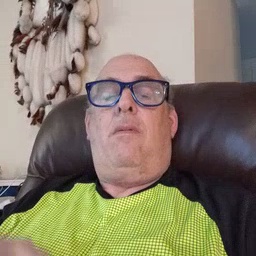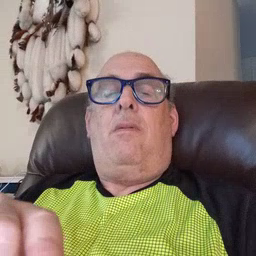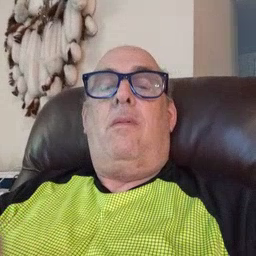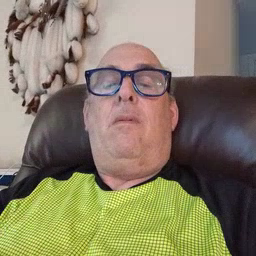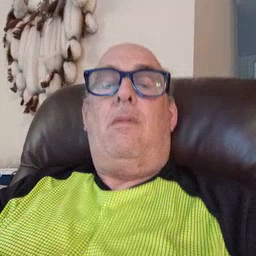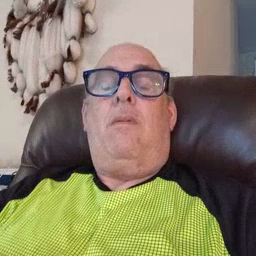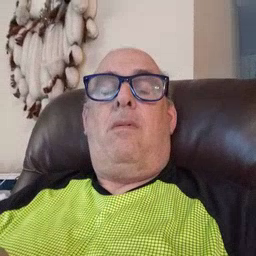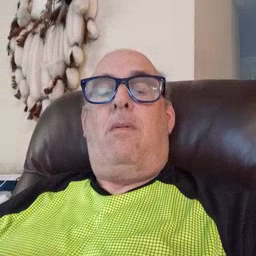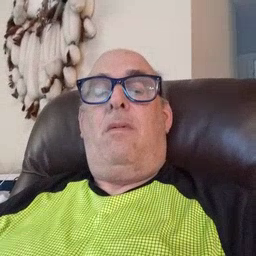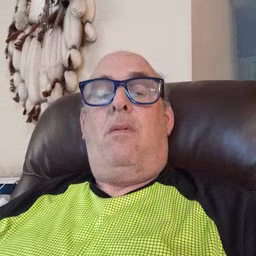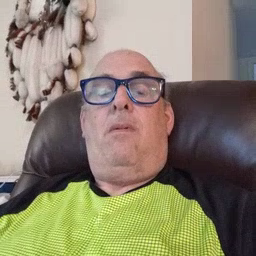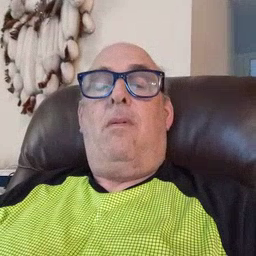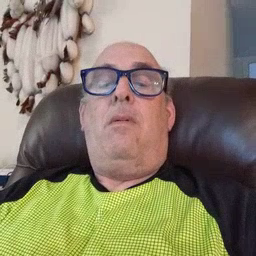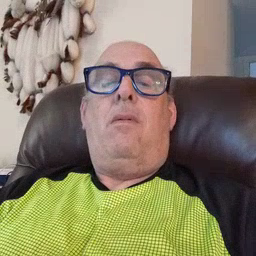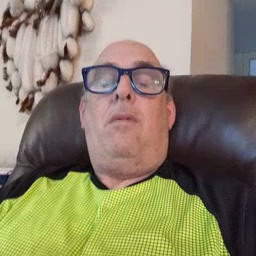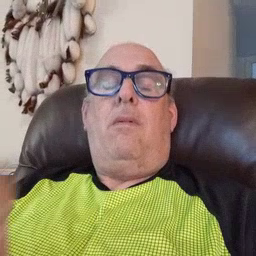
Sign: cloud